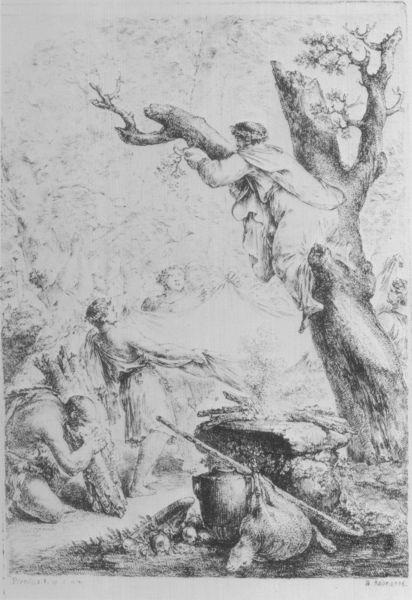
Titel: Die Zeremonie eines Druiden
Künstler: Bernhard Rode
Standort: Kiel
Institution: Kunsthalle zu Kiel der Christian-Albrechts-Universität
Schlagwörter: baum, berg, blätter, feuer, himmel, mann, weiß, bäume, frauen, landschaft, menschen, äste, frau, grau, hell, holz, hut, männer, schwarz, skizze, zeichnung, tier, tuch, weg, alt, jung, bibel, halten, tod, tragen, signatur, ast, natur, stamm, zweige, boden, gewand, kutte, mantel, drei, gewänder, blatt, höhle, renaissance, schulter, wald, brunnen, kinder, sack, amphore, krug, vase, pflücken, topf, papier, zwei, stab, jungen, knaben, bündel, ernte, gepäck, last, reisig, sammeln, grafik, graphik, picknick, rast, grisaille, figuren, fallen, tusche, lamm, schaf, schlachten, kohle, zweig, druck, druckgraphik, schwarz-weiß, radierung, stich, seite, illustration, knien, literatur, bleistift, ausgebreitet, beten, kranz, jagd, altar, jüngling, verschwommen, erlegt, jäger, jesus, springen, hilfe, rinde, mönch, antikisierend, brennholz, rode, kränze, opfer, dürer, verstecken, klassik, kopfschmuck, klettern, baumstumpf, rettung, lese, erntedank, mistel, ken, vorzeichnung, tonsur, bekränzt, rohde, proviant, druide, zöllner, episode, opfern, kletterer, ktug, hiertenstab, schütteln, schaff, sprungtuch, zweog, erntedanl, aufspannen, kraxln